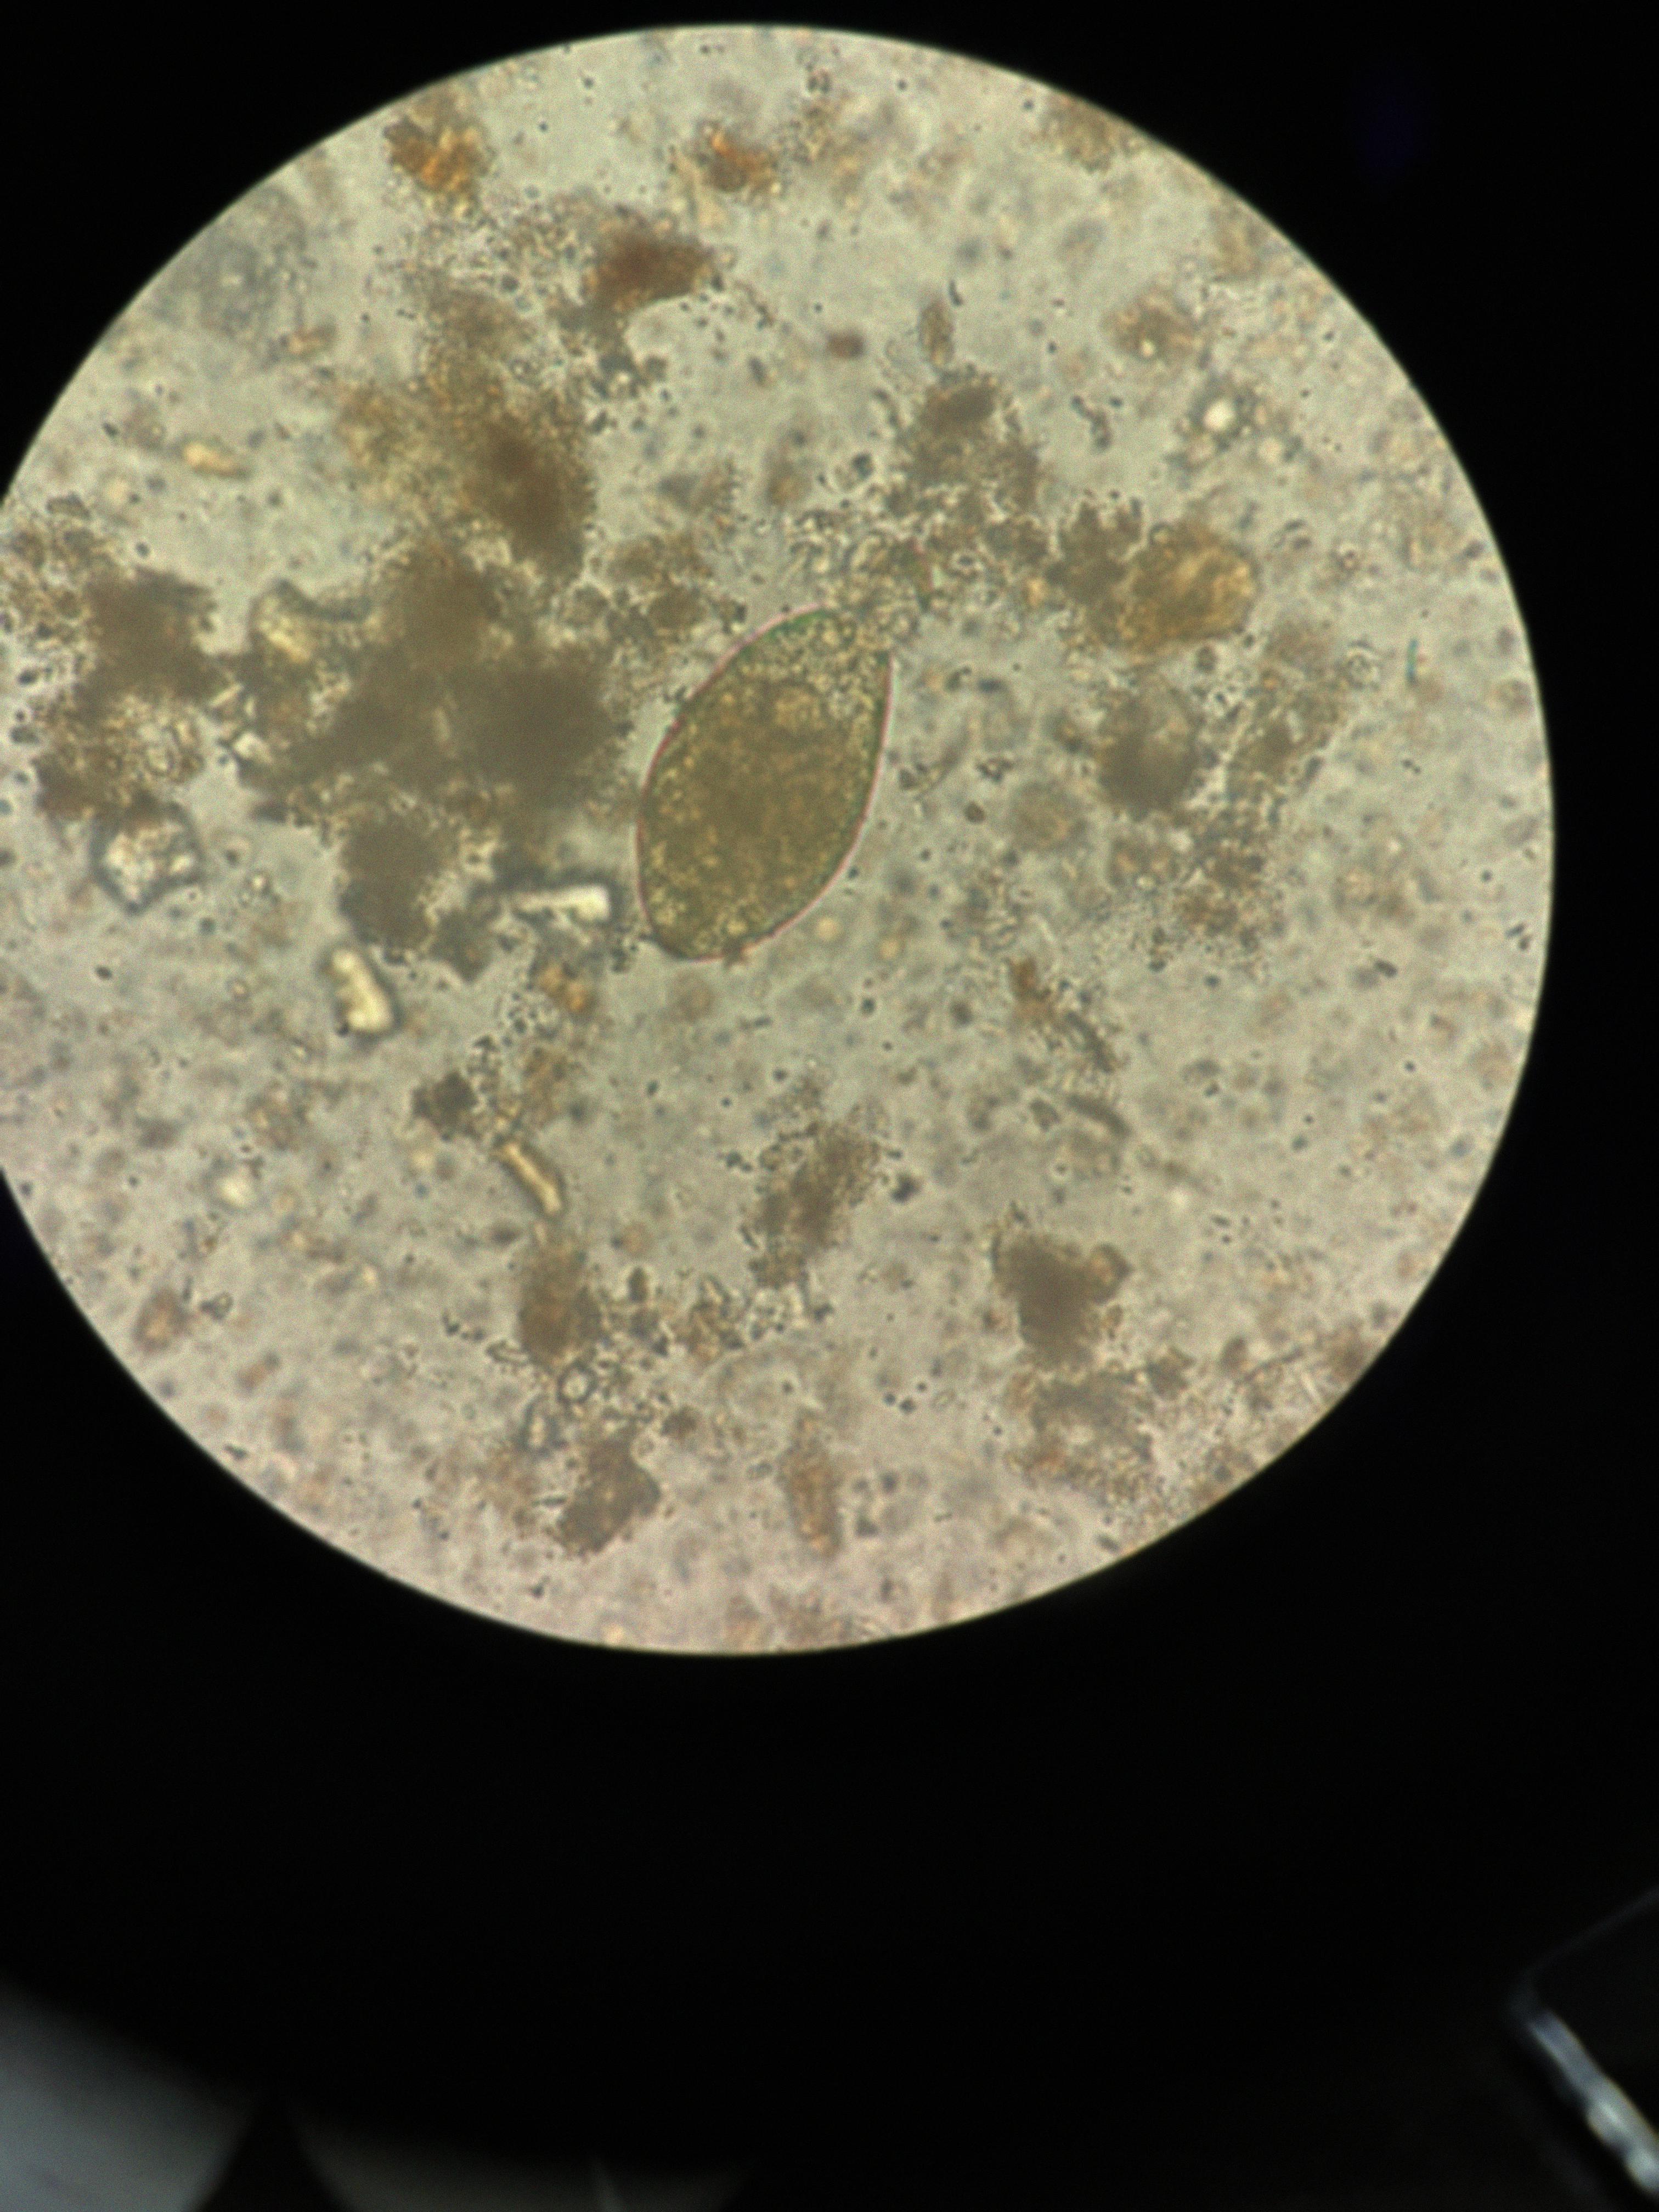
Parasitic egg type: Fasciolopsis buski